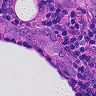
Metastatic tissue present: yes